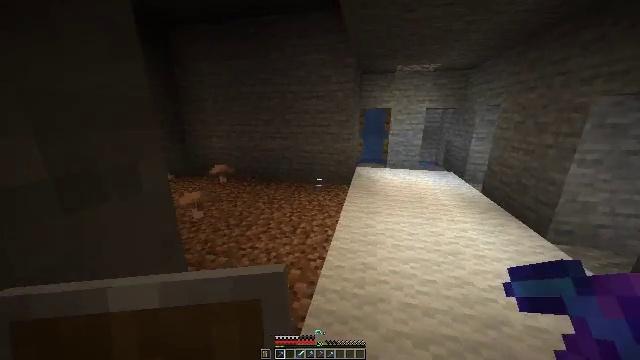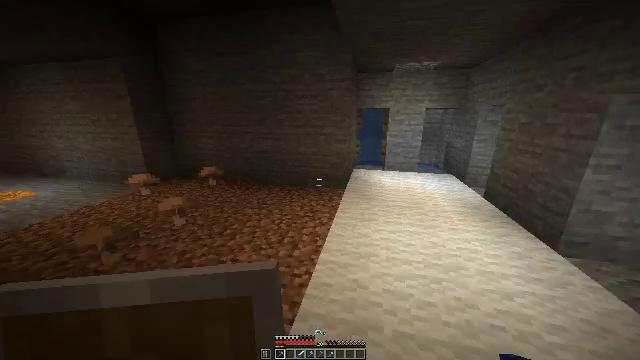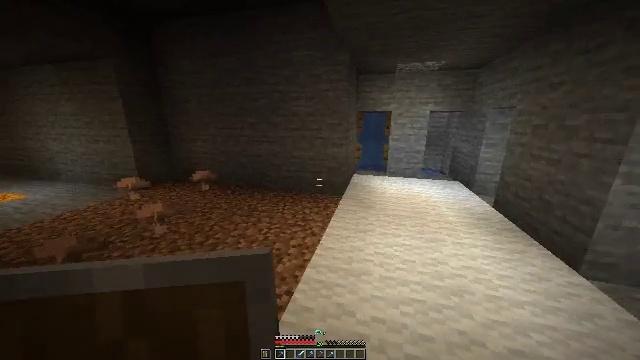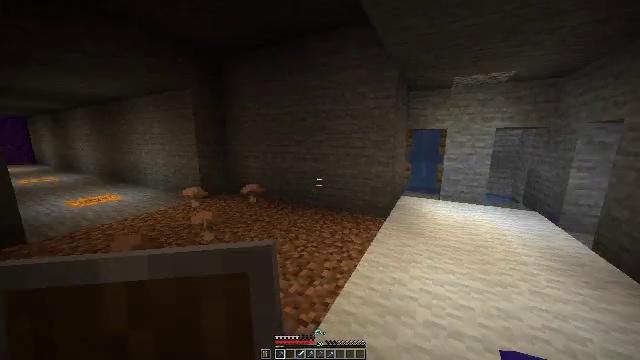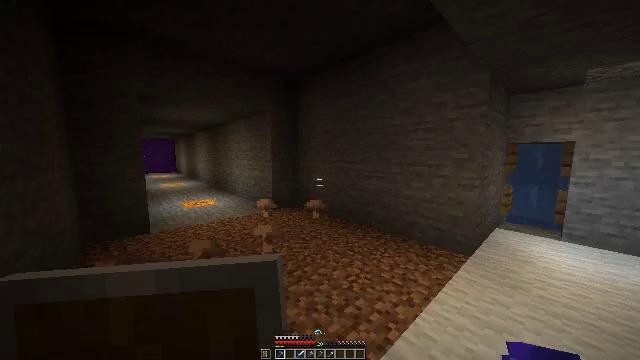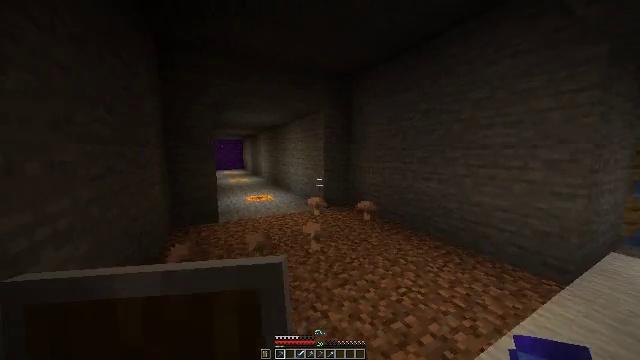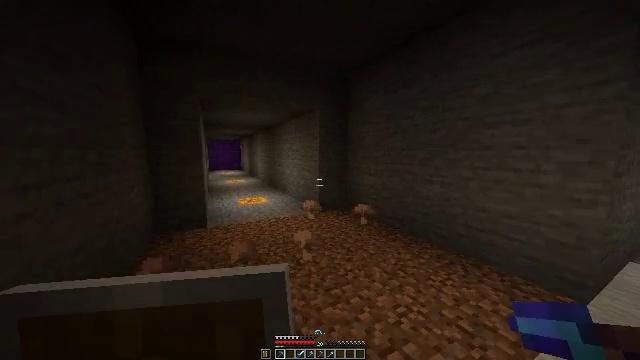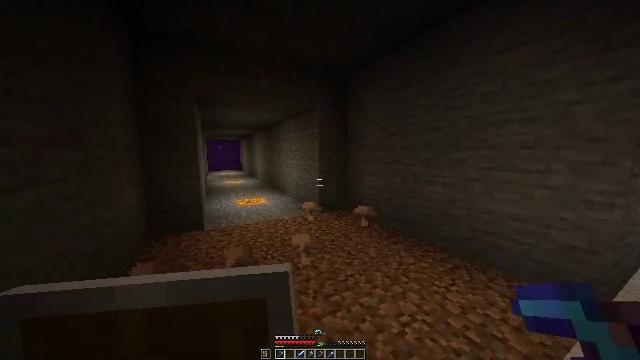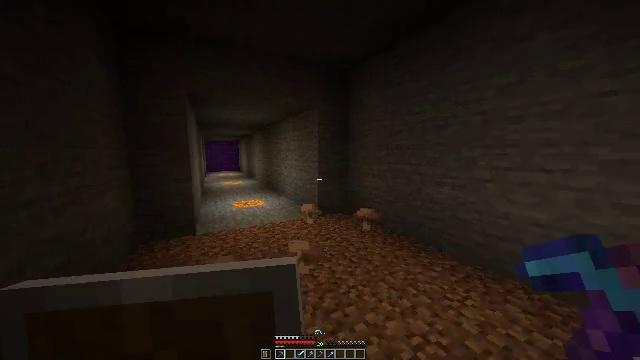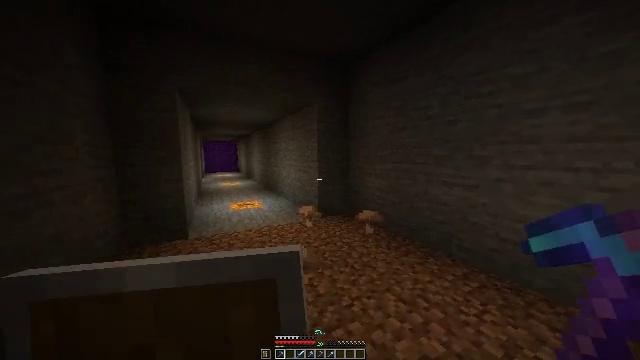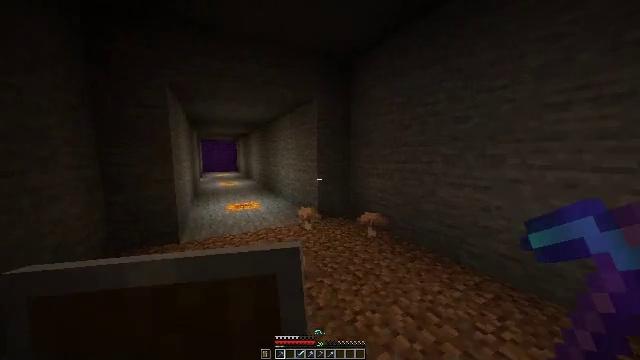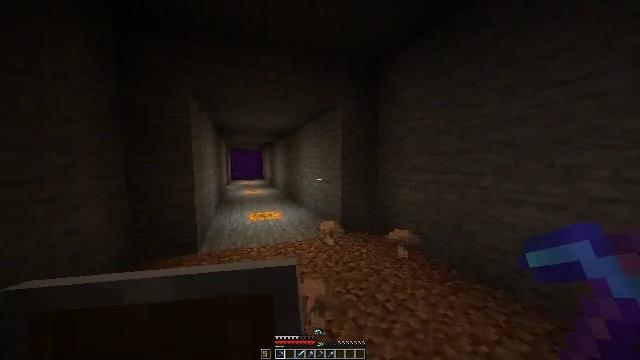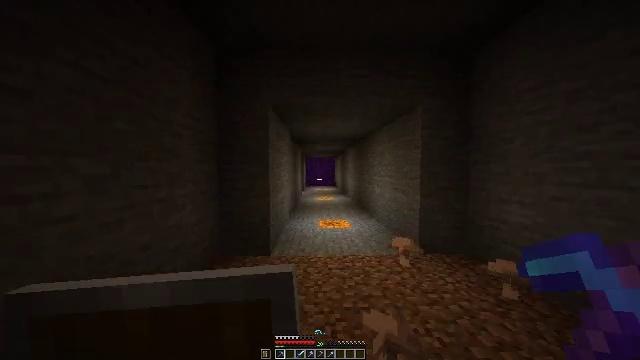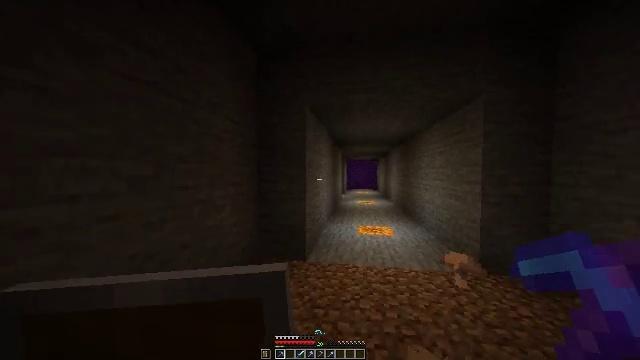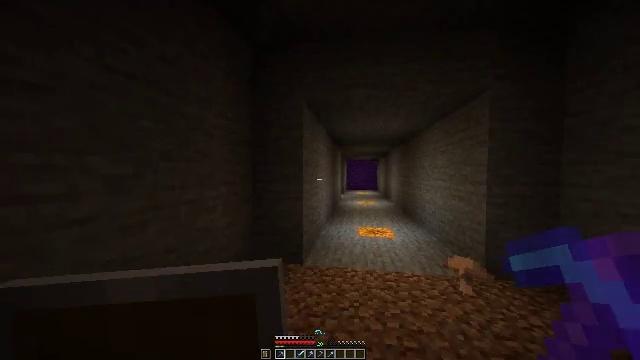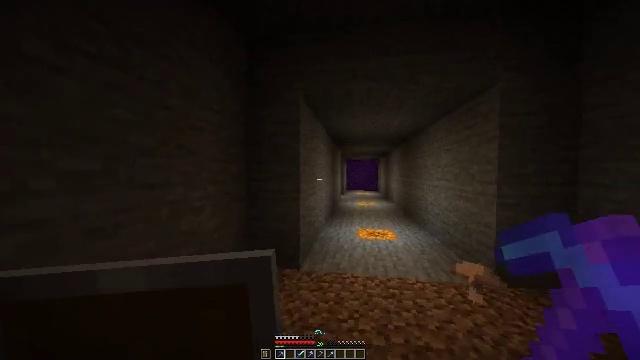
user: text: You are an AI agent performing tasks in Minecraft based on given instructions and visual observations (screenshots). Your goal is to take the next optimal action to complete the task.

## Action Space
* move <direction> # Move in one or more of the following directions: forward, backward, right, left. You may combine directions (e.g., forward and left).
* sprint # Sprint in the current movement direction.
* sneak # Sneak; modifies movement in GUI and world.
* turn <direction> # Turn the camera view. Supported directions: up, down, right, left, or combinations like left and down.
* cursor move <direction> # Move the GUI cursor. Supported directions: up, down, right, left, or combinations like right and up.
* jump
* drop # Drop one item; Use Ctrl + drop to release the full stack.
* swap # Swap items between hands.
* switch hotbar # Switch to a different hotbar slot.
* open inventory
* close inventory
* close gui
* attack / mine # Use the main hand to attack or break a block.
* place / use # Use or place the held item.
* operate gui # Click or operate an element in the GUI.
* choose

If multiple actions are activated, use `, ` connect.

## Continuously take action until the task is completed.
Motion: motion action
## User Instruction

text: Reclaim the blue shulker box for storage.
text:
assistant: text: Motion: move forward and move right
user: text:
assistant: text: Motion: move forward and move right, turn left
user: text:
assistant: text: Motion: move forward and move right, turn left and up
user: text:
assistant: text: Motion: move forward and move right, turn left and up
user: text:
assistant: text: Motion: move forward, turn left
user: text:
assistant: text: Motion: move forward, sprint
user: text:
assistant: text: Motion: move forward, sprint
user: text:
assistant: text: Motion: move forward, sprint
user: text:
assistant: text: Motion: move forward
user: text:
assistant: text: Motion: move forward
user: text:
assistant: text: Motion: move forward, turn left and up
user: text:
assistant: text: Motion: move forward, turn left and up
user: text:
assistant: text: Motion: move forward, turn left
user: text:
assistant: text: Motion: move forward
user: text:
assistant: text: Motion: move forward
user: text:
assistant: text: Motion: move forward
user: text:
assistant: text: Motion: move forward
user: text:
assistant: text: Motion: move forward, jump
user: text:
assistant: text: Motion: move forward, turn right and down, jump
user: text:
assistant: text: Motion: move forward, turn right and down, jump
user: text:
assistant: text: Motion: move forward, turn right, jump
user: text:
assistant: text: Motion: move forward
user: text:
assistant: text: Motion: move forward
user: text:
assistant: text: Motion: move forward
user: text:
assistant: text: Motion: move forward
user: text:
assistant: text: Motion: move forward
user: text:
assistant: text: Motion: move forward
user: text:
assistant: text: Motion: move forward
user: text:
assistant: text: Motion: move forward
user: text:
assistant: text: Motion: move forward, jump